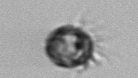
Label: Ciliophora